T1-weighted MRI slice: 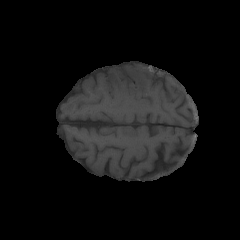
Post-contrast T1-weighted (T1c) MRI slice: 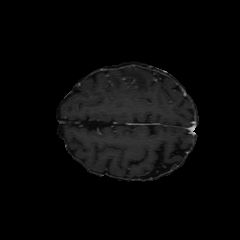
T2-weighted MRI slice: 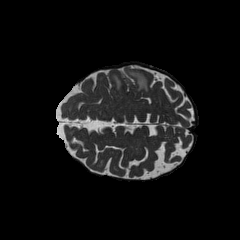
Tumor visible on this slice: yes